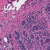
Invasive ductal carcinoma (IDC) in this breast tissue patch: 0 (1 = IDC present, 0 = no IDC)